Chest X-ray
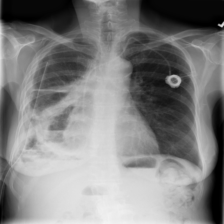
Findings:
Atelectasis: negative
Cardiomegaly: negative
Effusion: negative
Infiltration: negative
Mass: negative
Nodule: negative
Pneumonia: negative
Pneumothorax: negative
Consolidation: negative
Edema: negative
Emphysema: negative
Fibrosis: negative
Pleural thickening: negative
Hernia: negative